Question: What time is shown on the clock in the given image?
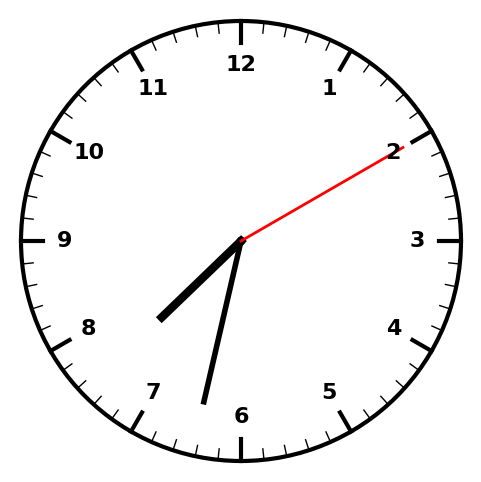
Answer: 07:32:10